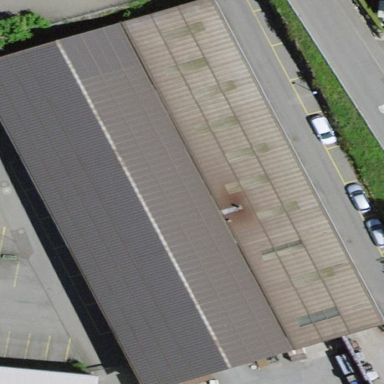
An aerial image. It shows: Industrial building.